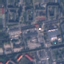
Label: Residential